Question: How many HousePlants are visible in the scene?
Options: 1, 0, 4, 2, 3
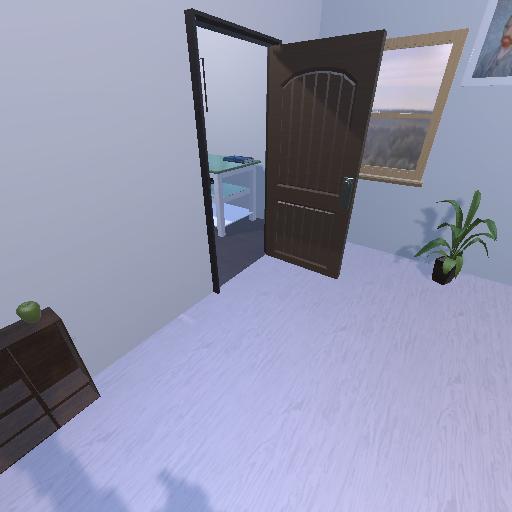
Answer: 1